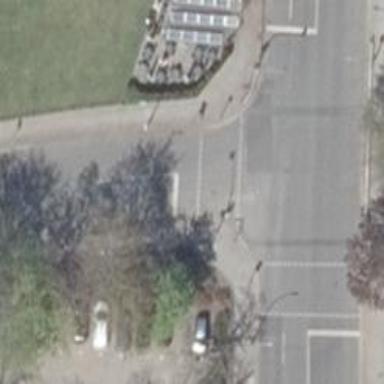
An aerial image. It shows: Road with traffic signals controlling the flow of traffic.